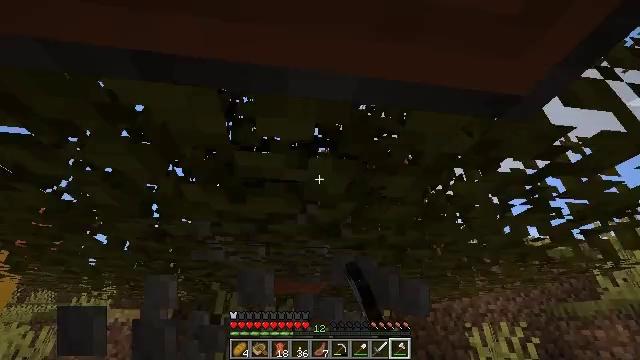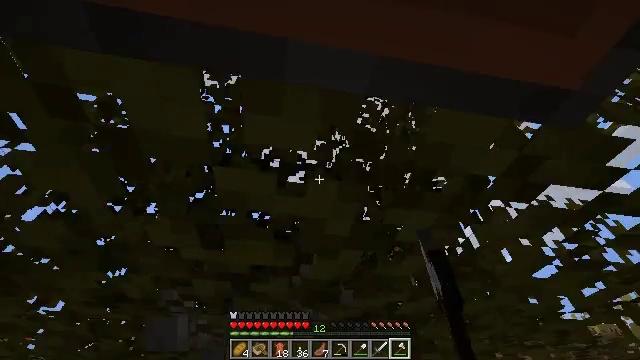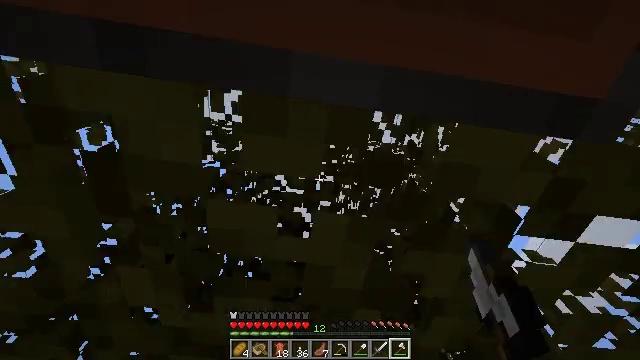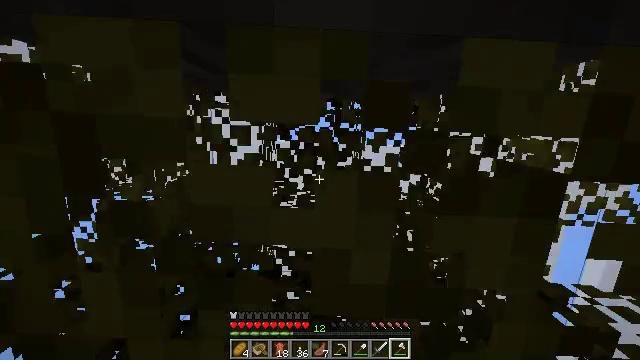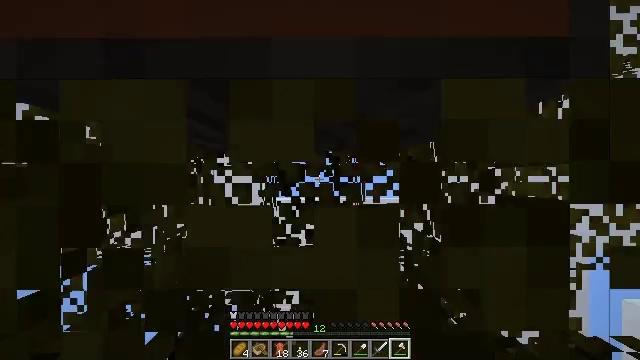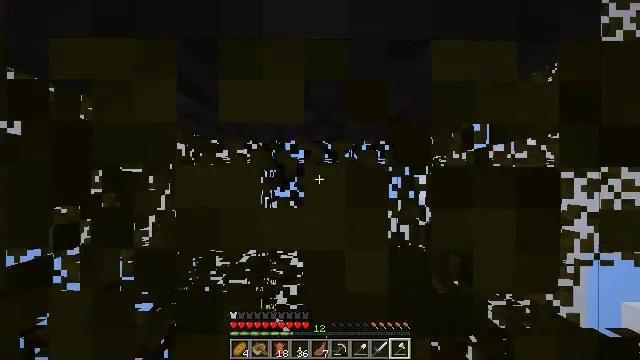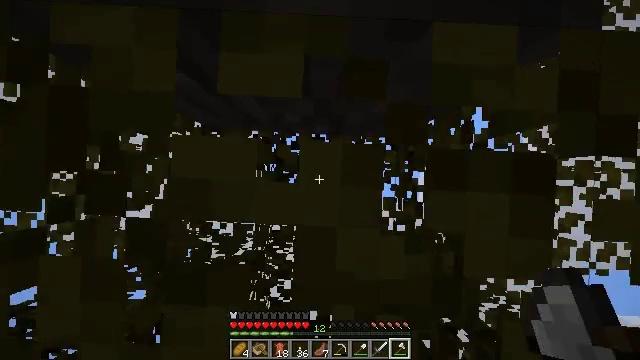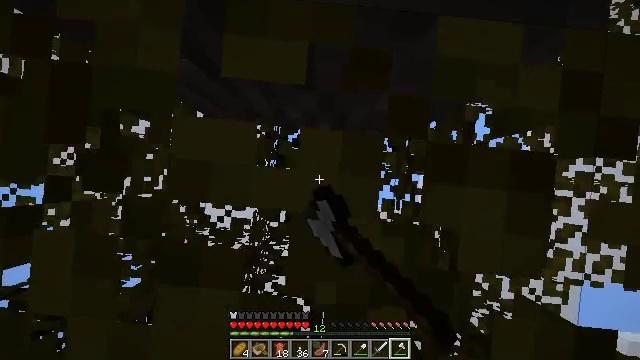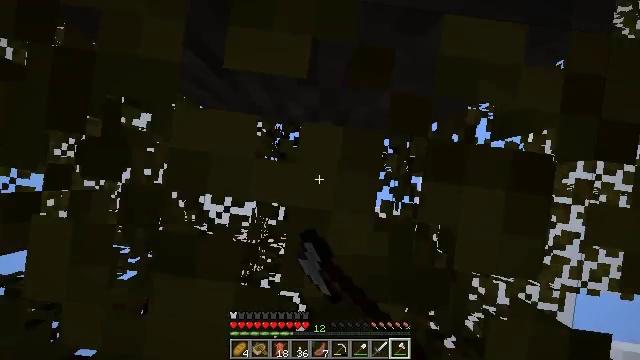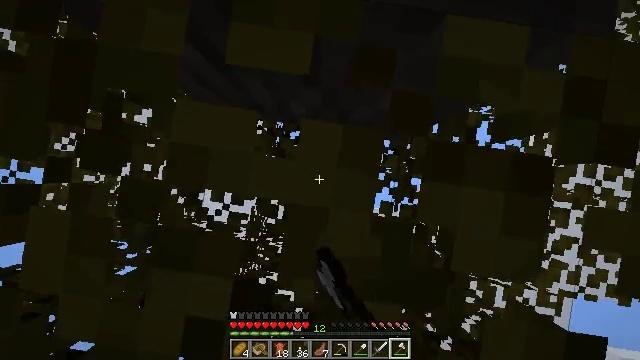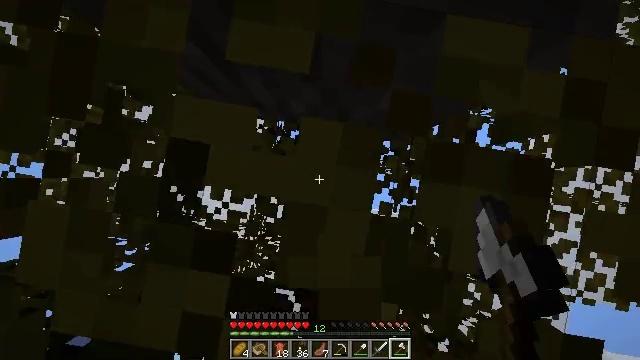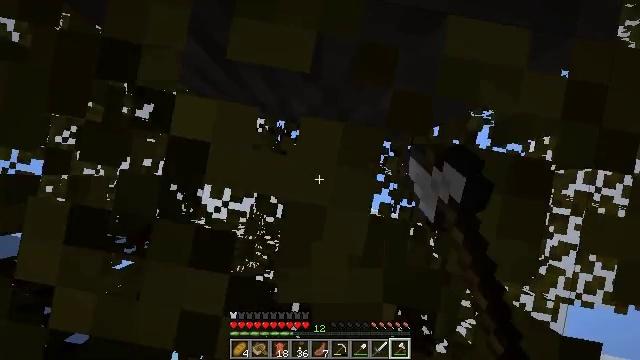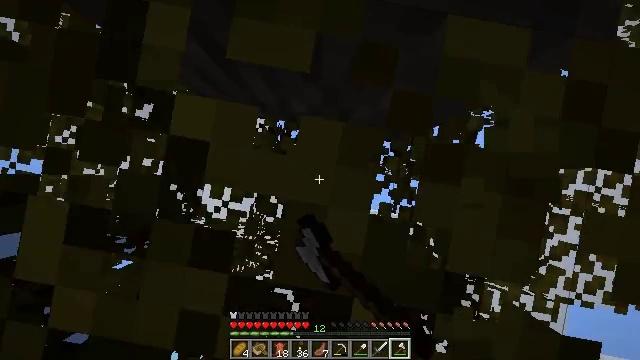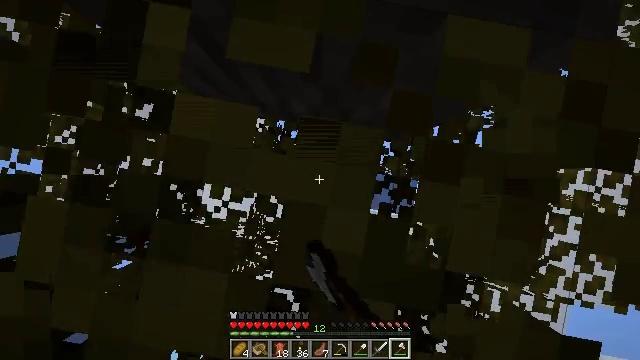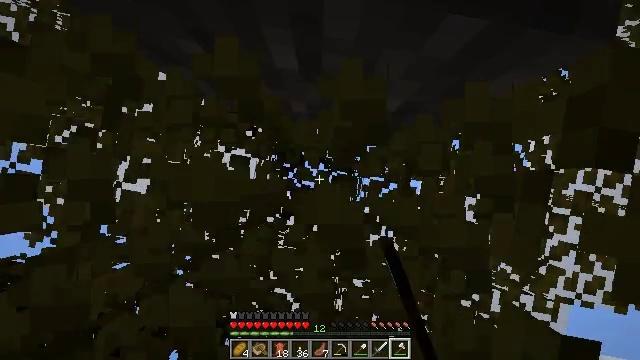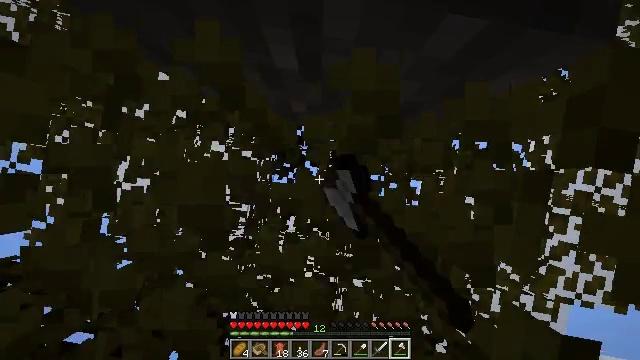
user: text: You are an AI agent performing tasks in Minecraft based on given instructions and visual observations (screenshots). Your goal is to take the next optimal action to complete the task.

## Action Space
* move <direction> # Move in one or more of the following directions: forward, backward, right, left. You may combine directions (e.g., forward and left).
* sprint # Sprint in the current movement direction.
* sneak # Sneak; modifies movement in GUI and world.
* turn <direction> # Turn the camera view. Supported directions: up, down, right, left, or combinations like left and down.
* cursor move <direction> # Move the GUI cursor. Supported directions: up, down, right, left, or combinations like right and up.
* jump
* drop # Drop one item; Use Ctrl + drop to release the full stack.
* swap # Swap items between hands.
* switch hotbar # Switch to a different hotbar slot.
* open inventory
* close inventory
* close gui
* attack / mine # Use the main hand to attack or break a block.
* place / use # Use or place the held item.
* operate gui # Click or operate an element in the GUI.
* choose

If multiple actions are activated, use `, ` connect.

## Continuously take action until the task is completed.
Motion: motion action
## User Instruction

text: Remove acacia leaves from the branches.
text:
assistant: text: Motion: move forward, turn right and up
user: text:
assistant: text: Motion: move forward, turn left and up
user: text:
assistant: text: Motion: turn left and up
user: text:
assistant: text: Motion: turn left and up
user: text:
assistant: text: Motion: turn up
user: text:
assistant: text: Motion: turn right and up, attack / mine
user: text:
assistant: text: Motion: turn right and up, attack / mine
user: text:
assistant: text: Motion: turn right and up, attack / mine
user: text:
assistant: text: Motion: turn right and up, attack / mine
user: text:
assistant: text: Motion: turn up, attack / mine
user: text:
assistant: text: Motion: turn up, attack / mine
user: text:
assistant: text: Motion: attack / mine
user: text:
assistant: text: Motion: attack / mine
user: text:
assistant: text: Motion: attack / mine
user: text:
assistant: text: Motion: attack / mine
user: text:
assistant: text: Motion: move back, attack / mine
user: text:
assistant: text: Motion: move back, attack / mine
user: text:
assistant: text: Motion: move back, attack / mine
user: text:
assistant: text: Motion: attack / mine